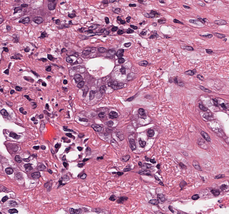
Tumor epithelial tissue: yes
Tumor-associated stroma tissue: yes
Normal tissue: no